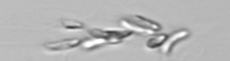
Label: Dinobryon